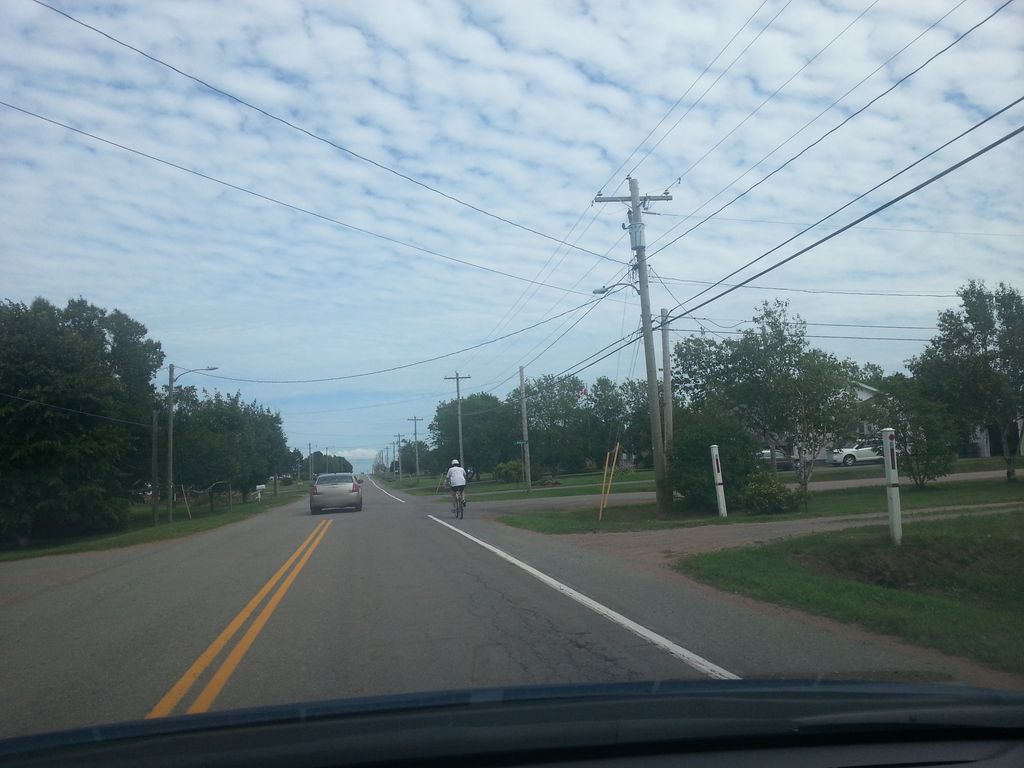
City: charlottetown